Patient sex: M
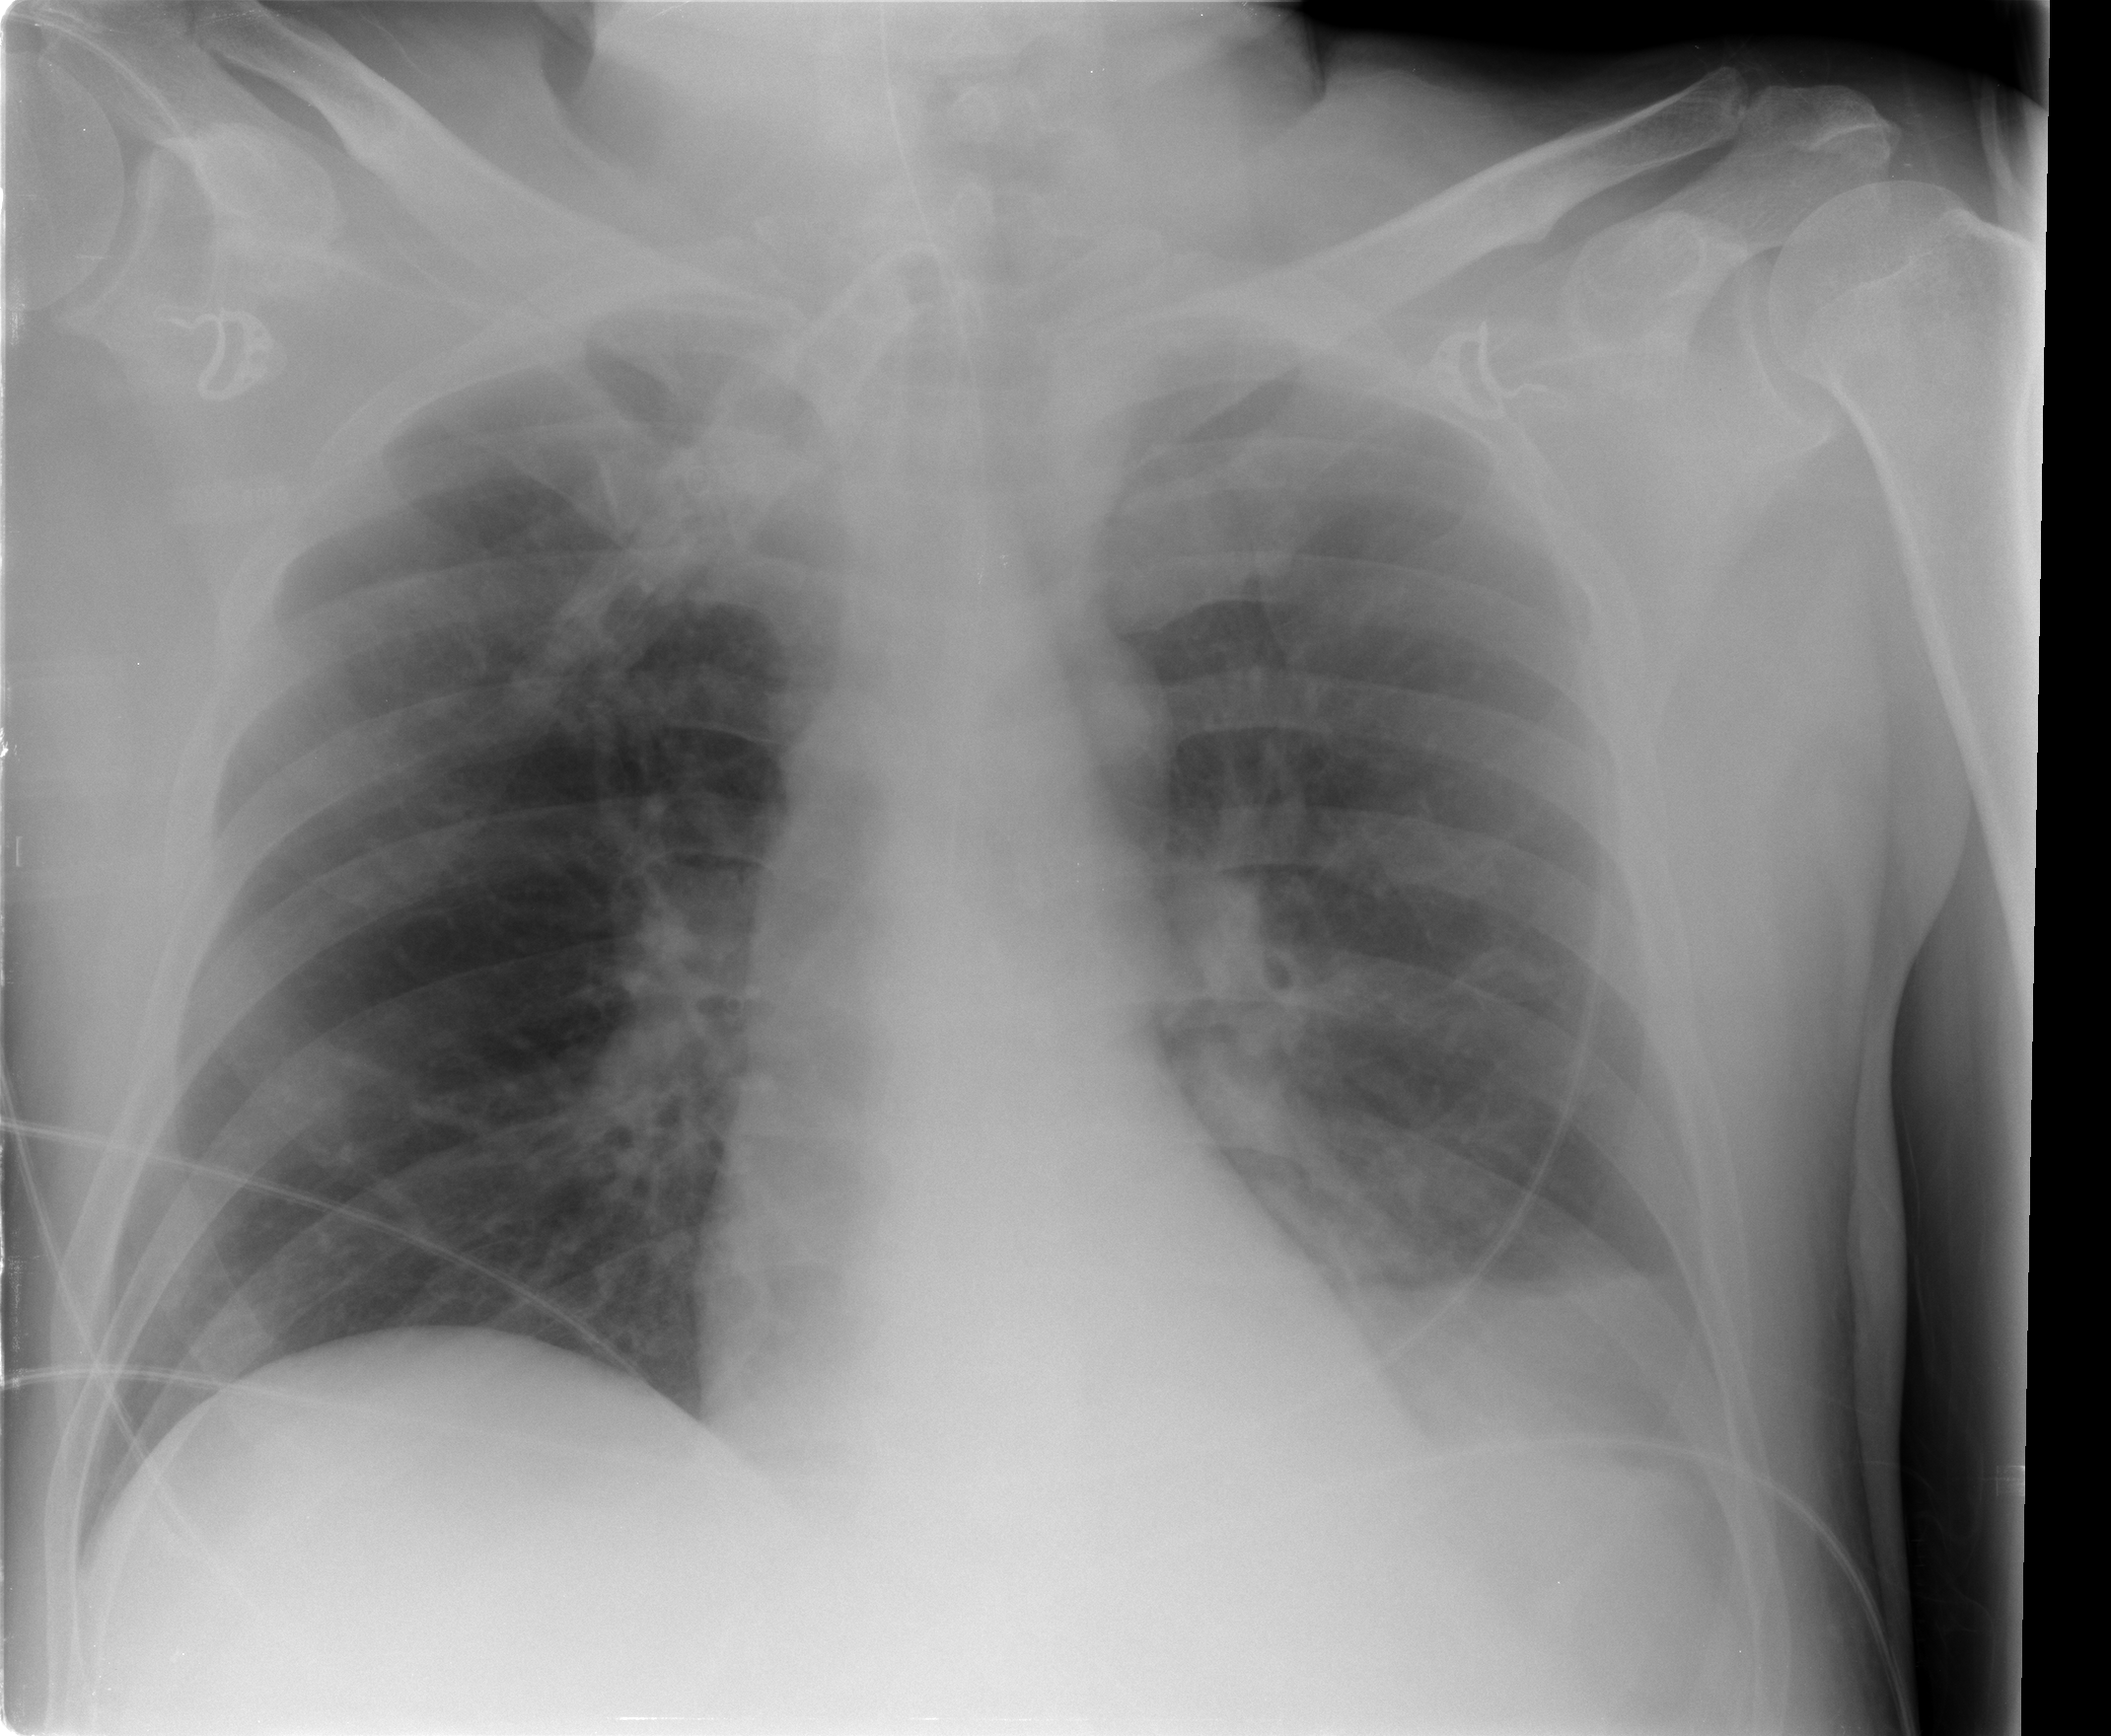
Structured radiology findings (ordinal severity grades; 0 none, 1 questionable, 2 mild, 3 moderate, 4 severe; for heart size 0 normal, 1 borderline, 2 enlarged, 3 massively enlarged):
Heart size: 0
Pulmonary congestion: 0
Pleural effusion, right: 0
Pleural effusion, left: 2
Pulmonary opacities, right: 0
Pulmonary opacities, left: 0
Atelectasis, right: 0
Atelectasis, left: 2